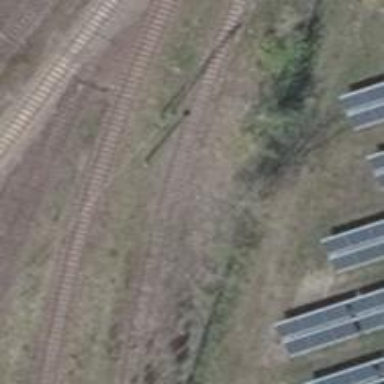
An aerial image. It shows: Disused railway spur line.